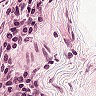
Metastatic tissue present: no